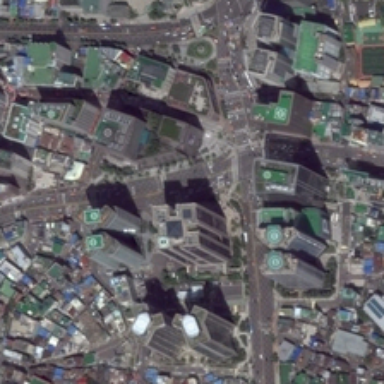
Many tall buildings and some green plants are in a commercial area .